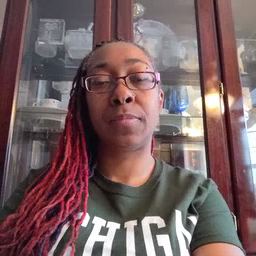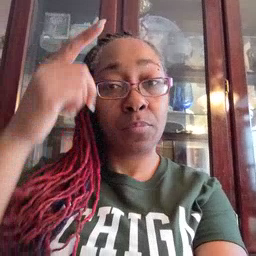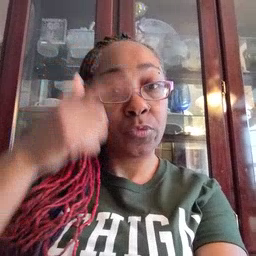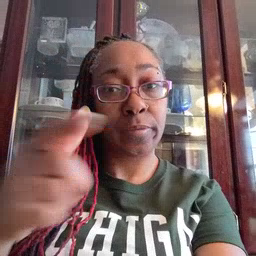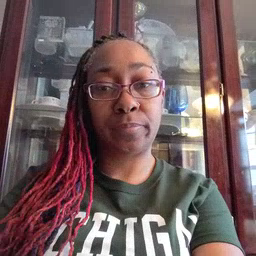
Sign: brother